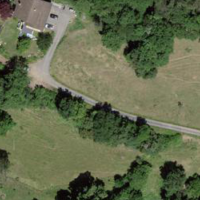
EUNIS habitat code: 44
Species observed at this site:
Bromus hordeaceus